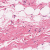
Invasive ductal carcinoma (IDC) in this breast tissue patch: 0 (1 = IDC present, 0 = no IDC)